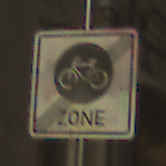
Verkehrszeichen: EndeFahrradzone
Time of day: Midday
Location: Outdoor (Urban)
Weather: Clear
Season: NotSpecified
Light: Natural